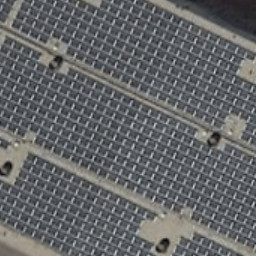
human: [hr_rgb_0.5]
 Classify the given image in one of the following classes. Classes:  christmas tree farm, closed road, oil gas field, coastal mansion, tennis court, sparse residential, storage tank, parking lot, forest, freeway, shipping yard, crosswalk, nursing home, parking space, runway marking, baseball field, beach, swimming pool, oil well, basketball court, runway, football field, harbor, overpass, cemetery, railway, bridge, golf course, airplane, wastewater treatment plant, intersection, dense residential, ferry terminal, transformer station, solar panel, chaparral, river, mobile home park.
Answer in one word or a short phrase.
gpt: solar panel